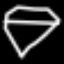
Label: diamond